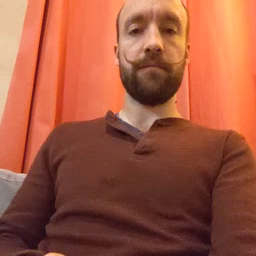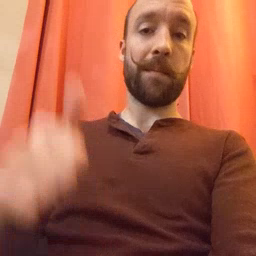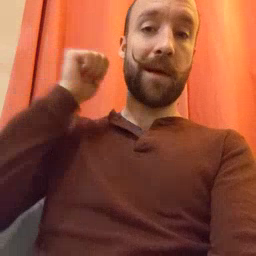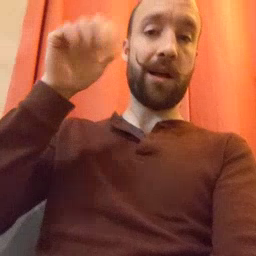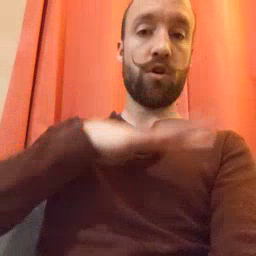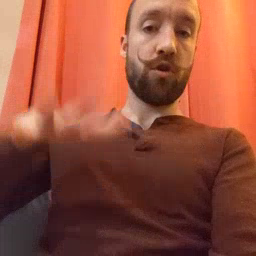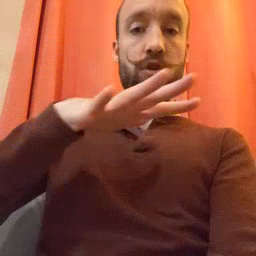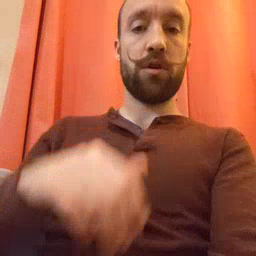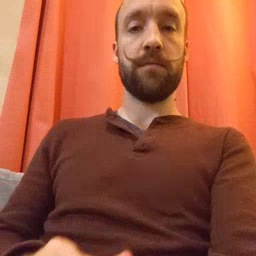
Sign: backyard